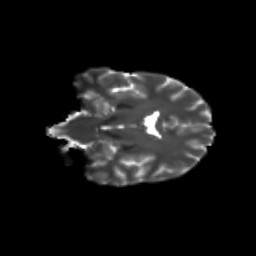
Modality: T2w
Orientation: coronal
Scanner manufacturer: siemens
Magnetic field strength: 3 T
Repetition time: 9.2 s
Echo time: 0.084 s